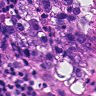
Metastatic tissue present: yes